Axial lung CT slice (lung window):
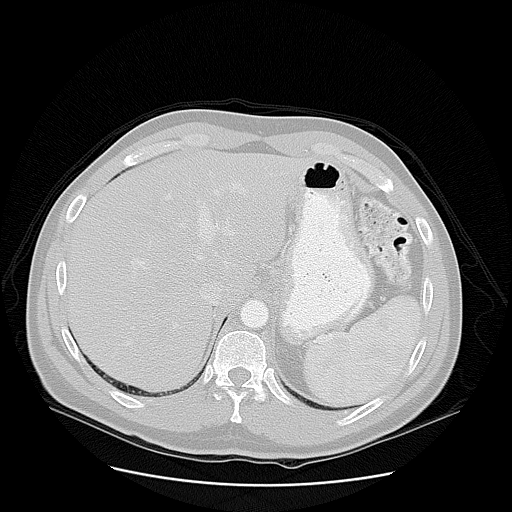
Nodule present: no